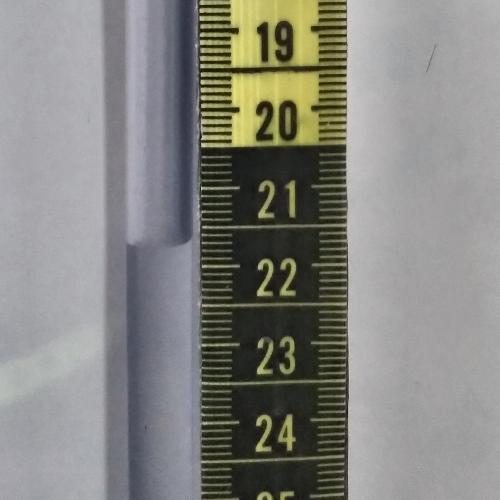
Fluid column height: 21.7 cm